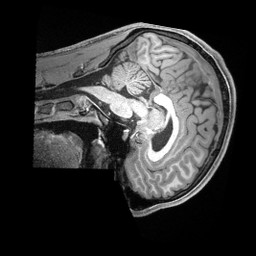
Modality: T1w
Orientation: sagittal
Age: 20
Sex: male
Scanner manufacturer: siemens
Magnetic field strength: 3 T
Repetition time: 2.4 s
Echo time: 0.00226 s